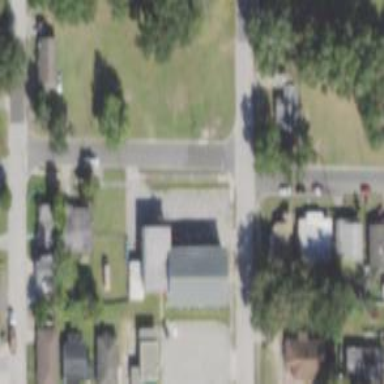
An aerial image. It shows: Residential road with asphalt surface and sidewalk on the left side.